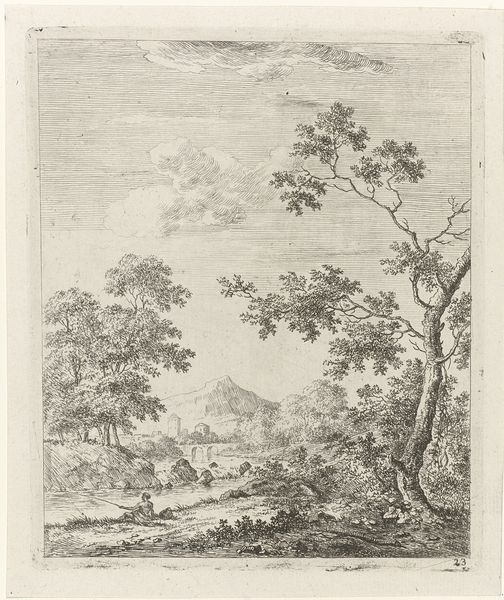
Titel: Landschap met visser
Künstler: Johannes Janson
Standort: Amsterdam
Institution: Rijksmuseum
Schlagwörter: white, black, grey, old, sitting, cloud, clouds, man, rock, sky, tree, hill, lake, landscape, mountain, nature, sea, water, distance, horizon, tower, trees, forest, grass, river, bushes, plants, drawing, black and white, illustration, sketch, bridge, town, leaves, buildings, figure, simple, fishing, angle, pole, monochromatic, angler, fisher, fisherman, 23